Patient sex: M
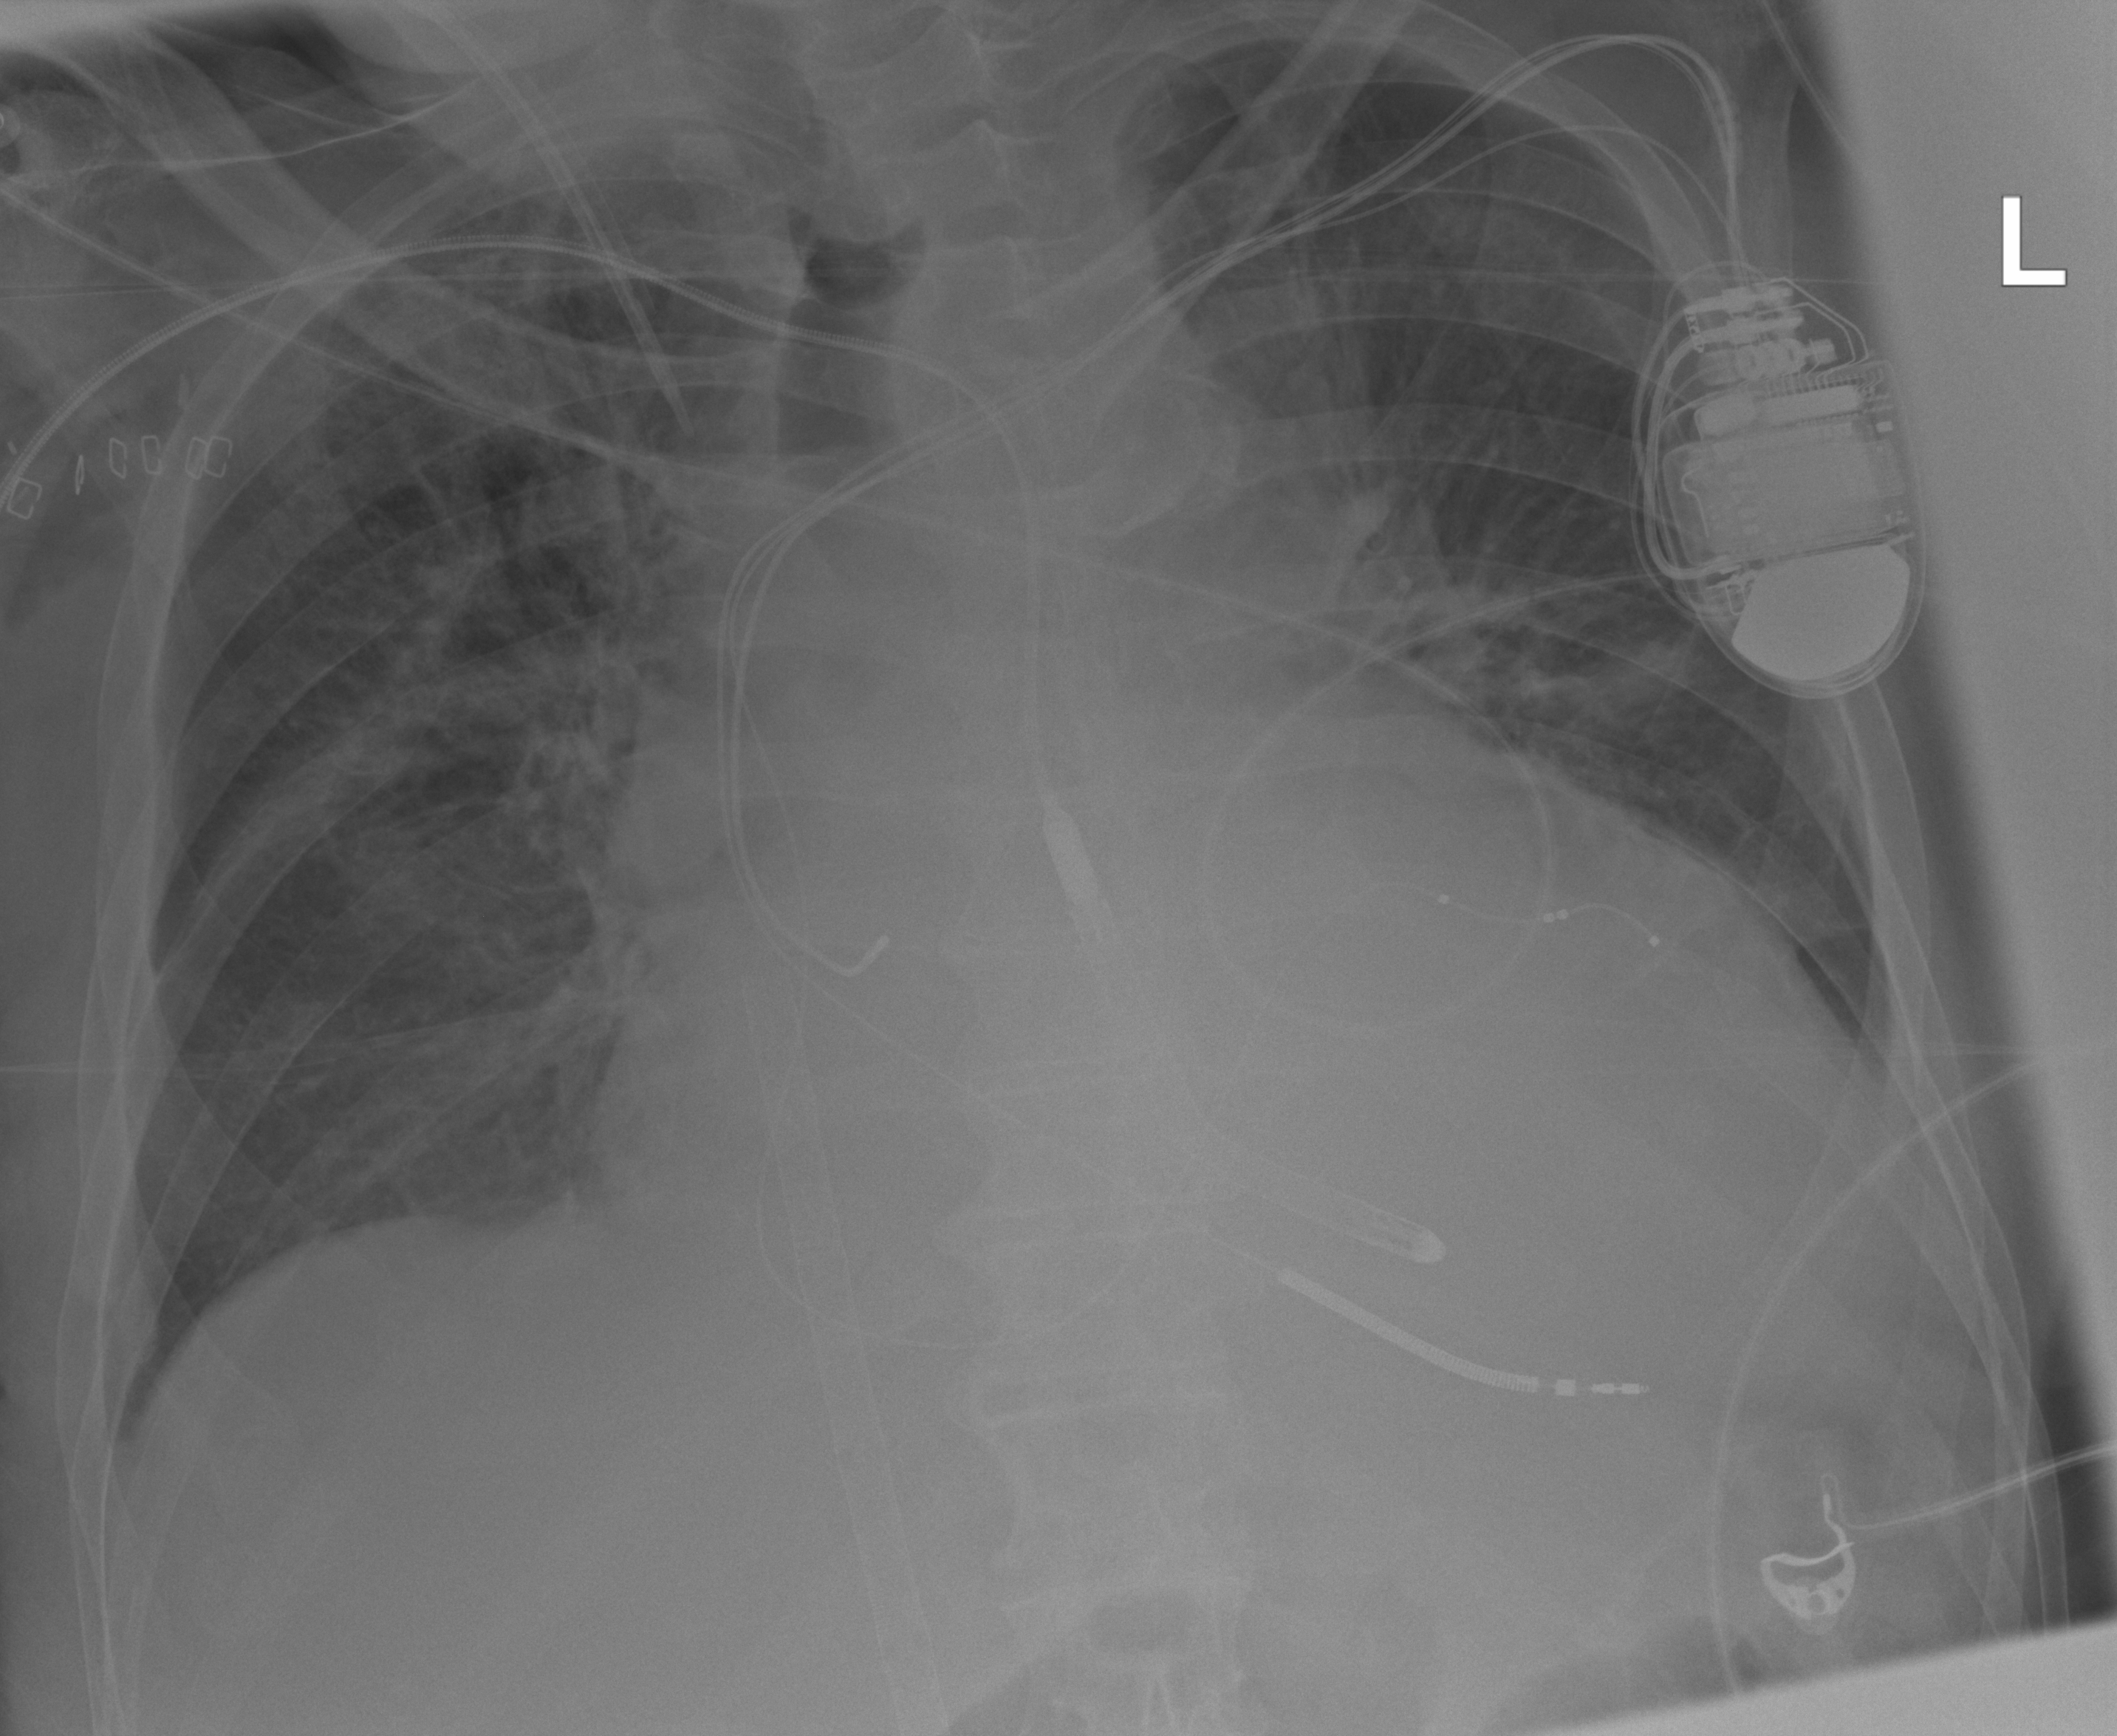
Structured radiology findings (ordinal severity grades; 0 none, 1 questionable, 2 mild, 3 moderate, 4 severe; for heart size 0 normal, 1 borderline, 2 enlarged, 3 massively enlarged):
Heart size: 2
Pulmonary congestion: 2
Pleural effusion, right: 1
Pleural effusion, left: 1
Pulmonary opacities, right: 0
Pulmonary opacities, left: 0
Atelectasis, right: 0
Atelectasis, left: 0